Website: apple
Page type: account-selection
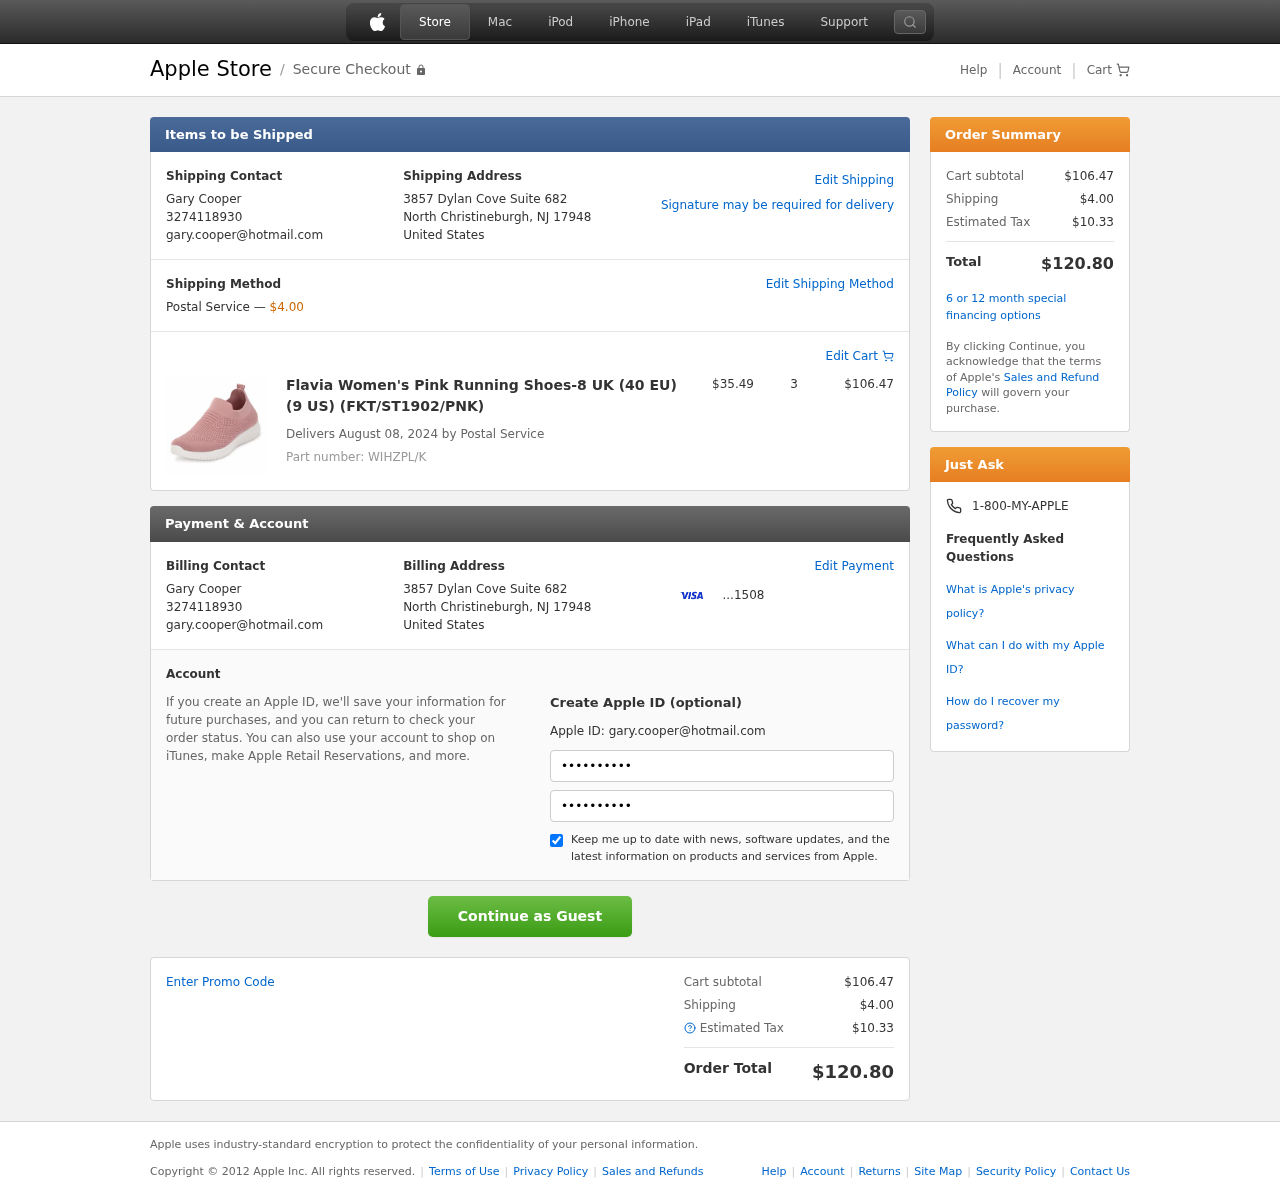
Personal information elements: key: PII_CARD_LAST4
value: ...1508
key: PII_CITY_STATE_ZIP
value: North Christineburgh, NJ 17948
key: PII_COUNTRY
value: United States
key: PII_EMAIL
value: gary.cooper@hotmail.com
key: PII_FULLNAME
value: Gary Cooper
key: PII_PHONE
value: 3274118930
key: PII_STREET
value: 3857 Dylan Cove Suite 682
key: PII_FIRSTNAME
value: Gary
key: PII_LASTNAME
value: Cooper
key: PII_FULLNAME2
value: Gary Cooper
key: PII_FULLNAME3
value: Gary Cooper
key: PII_FIRSTNAME2
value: Gary
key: PII_FIRSTNAME3
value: Gary
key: PII_LASTNAME2
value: Cooper
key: PII_LASTNAME3
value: Cooper
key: PII_FIRSTNAME_DERIVED
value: Gary
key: PII_LASTNAME_DERIVED
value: Cooper
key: PII_FULLNAME_DERIVED
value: Gary Cooper
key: PII_NAME_FULL_DERIVED
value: Gary Cooper
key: PII_PHONE_LINE
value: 8930
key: PII_PHONE_SUFFIX
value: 8930
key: PII_PHONE2
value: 3274118930
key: PII_PHONE3
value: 3274118930
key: PII_PHONE_NUMERIC
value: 3274118930
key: PII_PHONE_LINE_NUMERIC
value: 8930
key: PII_PHONE_SUFFIX_NUMERIC
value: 8930
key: PII_PHONE2_NUMERIC
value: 3274118930
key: PII_PHONE3_NUMERIC
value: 3274118930
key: PII_PHONE_DIGITS
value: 3274118930
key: PII_PHONE_LAST4
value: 8930
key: PII_EMAIL2
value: gary.cooper@hotmail.com
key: PII_EMAIL3
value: gary.cooper@hotmail.com
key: PII_CITY
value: North Christineburgh
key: PII_STATE_ABBR
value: NJ
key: PII_POSTCODE
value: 17948
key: PII_POSTCODE_FULL
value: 17948
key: PII_CITY_STATE
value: North Christineburgh, NJ
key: PII_POSTCODE_NUMERIC
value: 17948
Product elements: key: PRODUCT1_NAME
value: Flavia Women's Pink Running Shoes-8 UK (40 EU) (9 US) (FKT/ST1902/PNK)
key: PRODUCT1_PRICE
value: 35.49
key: PRODUCT1_QUANTITY
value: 3
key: PRODUCT_PART_NUMBER
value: Part number: WIHZPL/K
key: PRODUCT_TOTAL
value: $106.47
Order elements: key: ORDER_SHIPPING_COST
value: $4.00
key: ORDER_DELIVERY_DATE
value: Delivers August 08, 2024 by Postal Service
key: ORDER_SUBTOTAL
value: $106.47
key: ORDER_TAX
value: $10.33
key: ORDER_TOTAL
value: $120.80